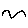
Label: zigzag